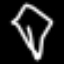
Label: diamond